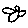
Label: bird